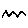
Label: zigzag